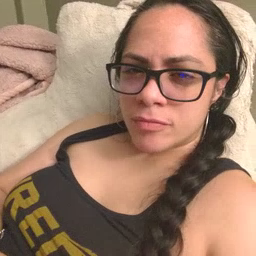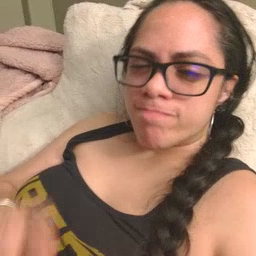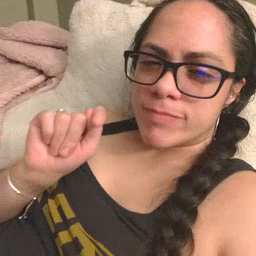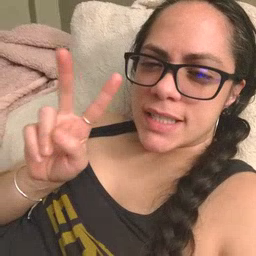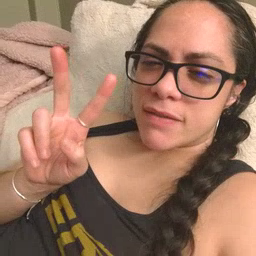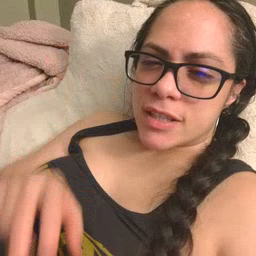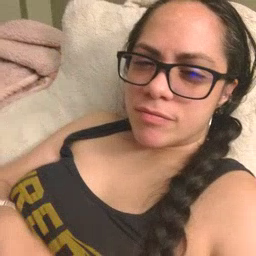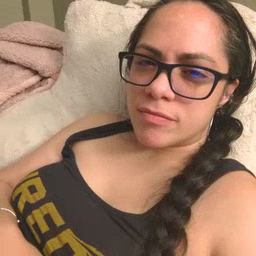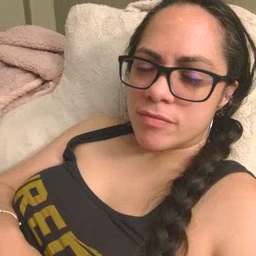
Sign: TV